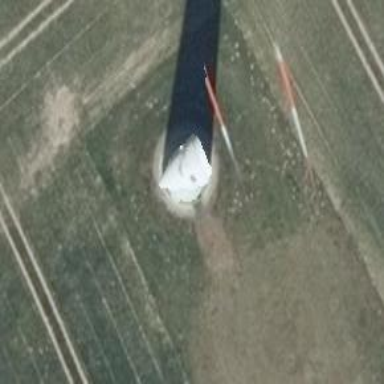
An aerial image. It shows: Wind generator in the form of horizontal axis wind turbine.